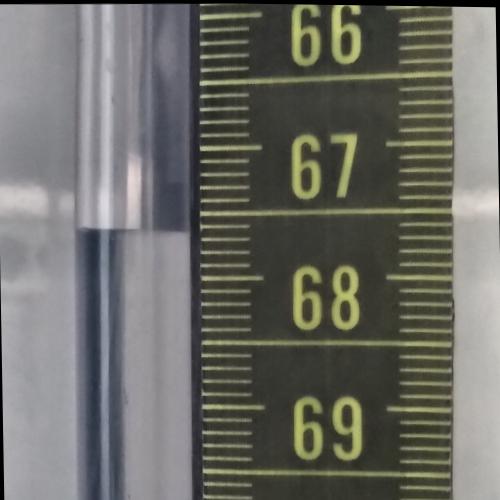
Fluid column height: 67.6 cm